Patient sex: M
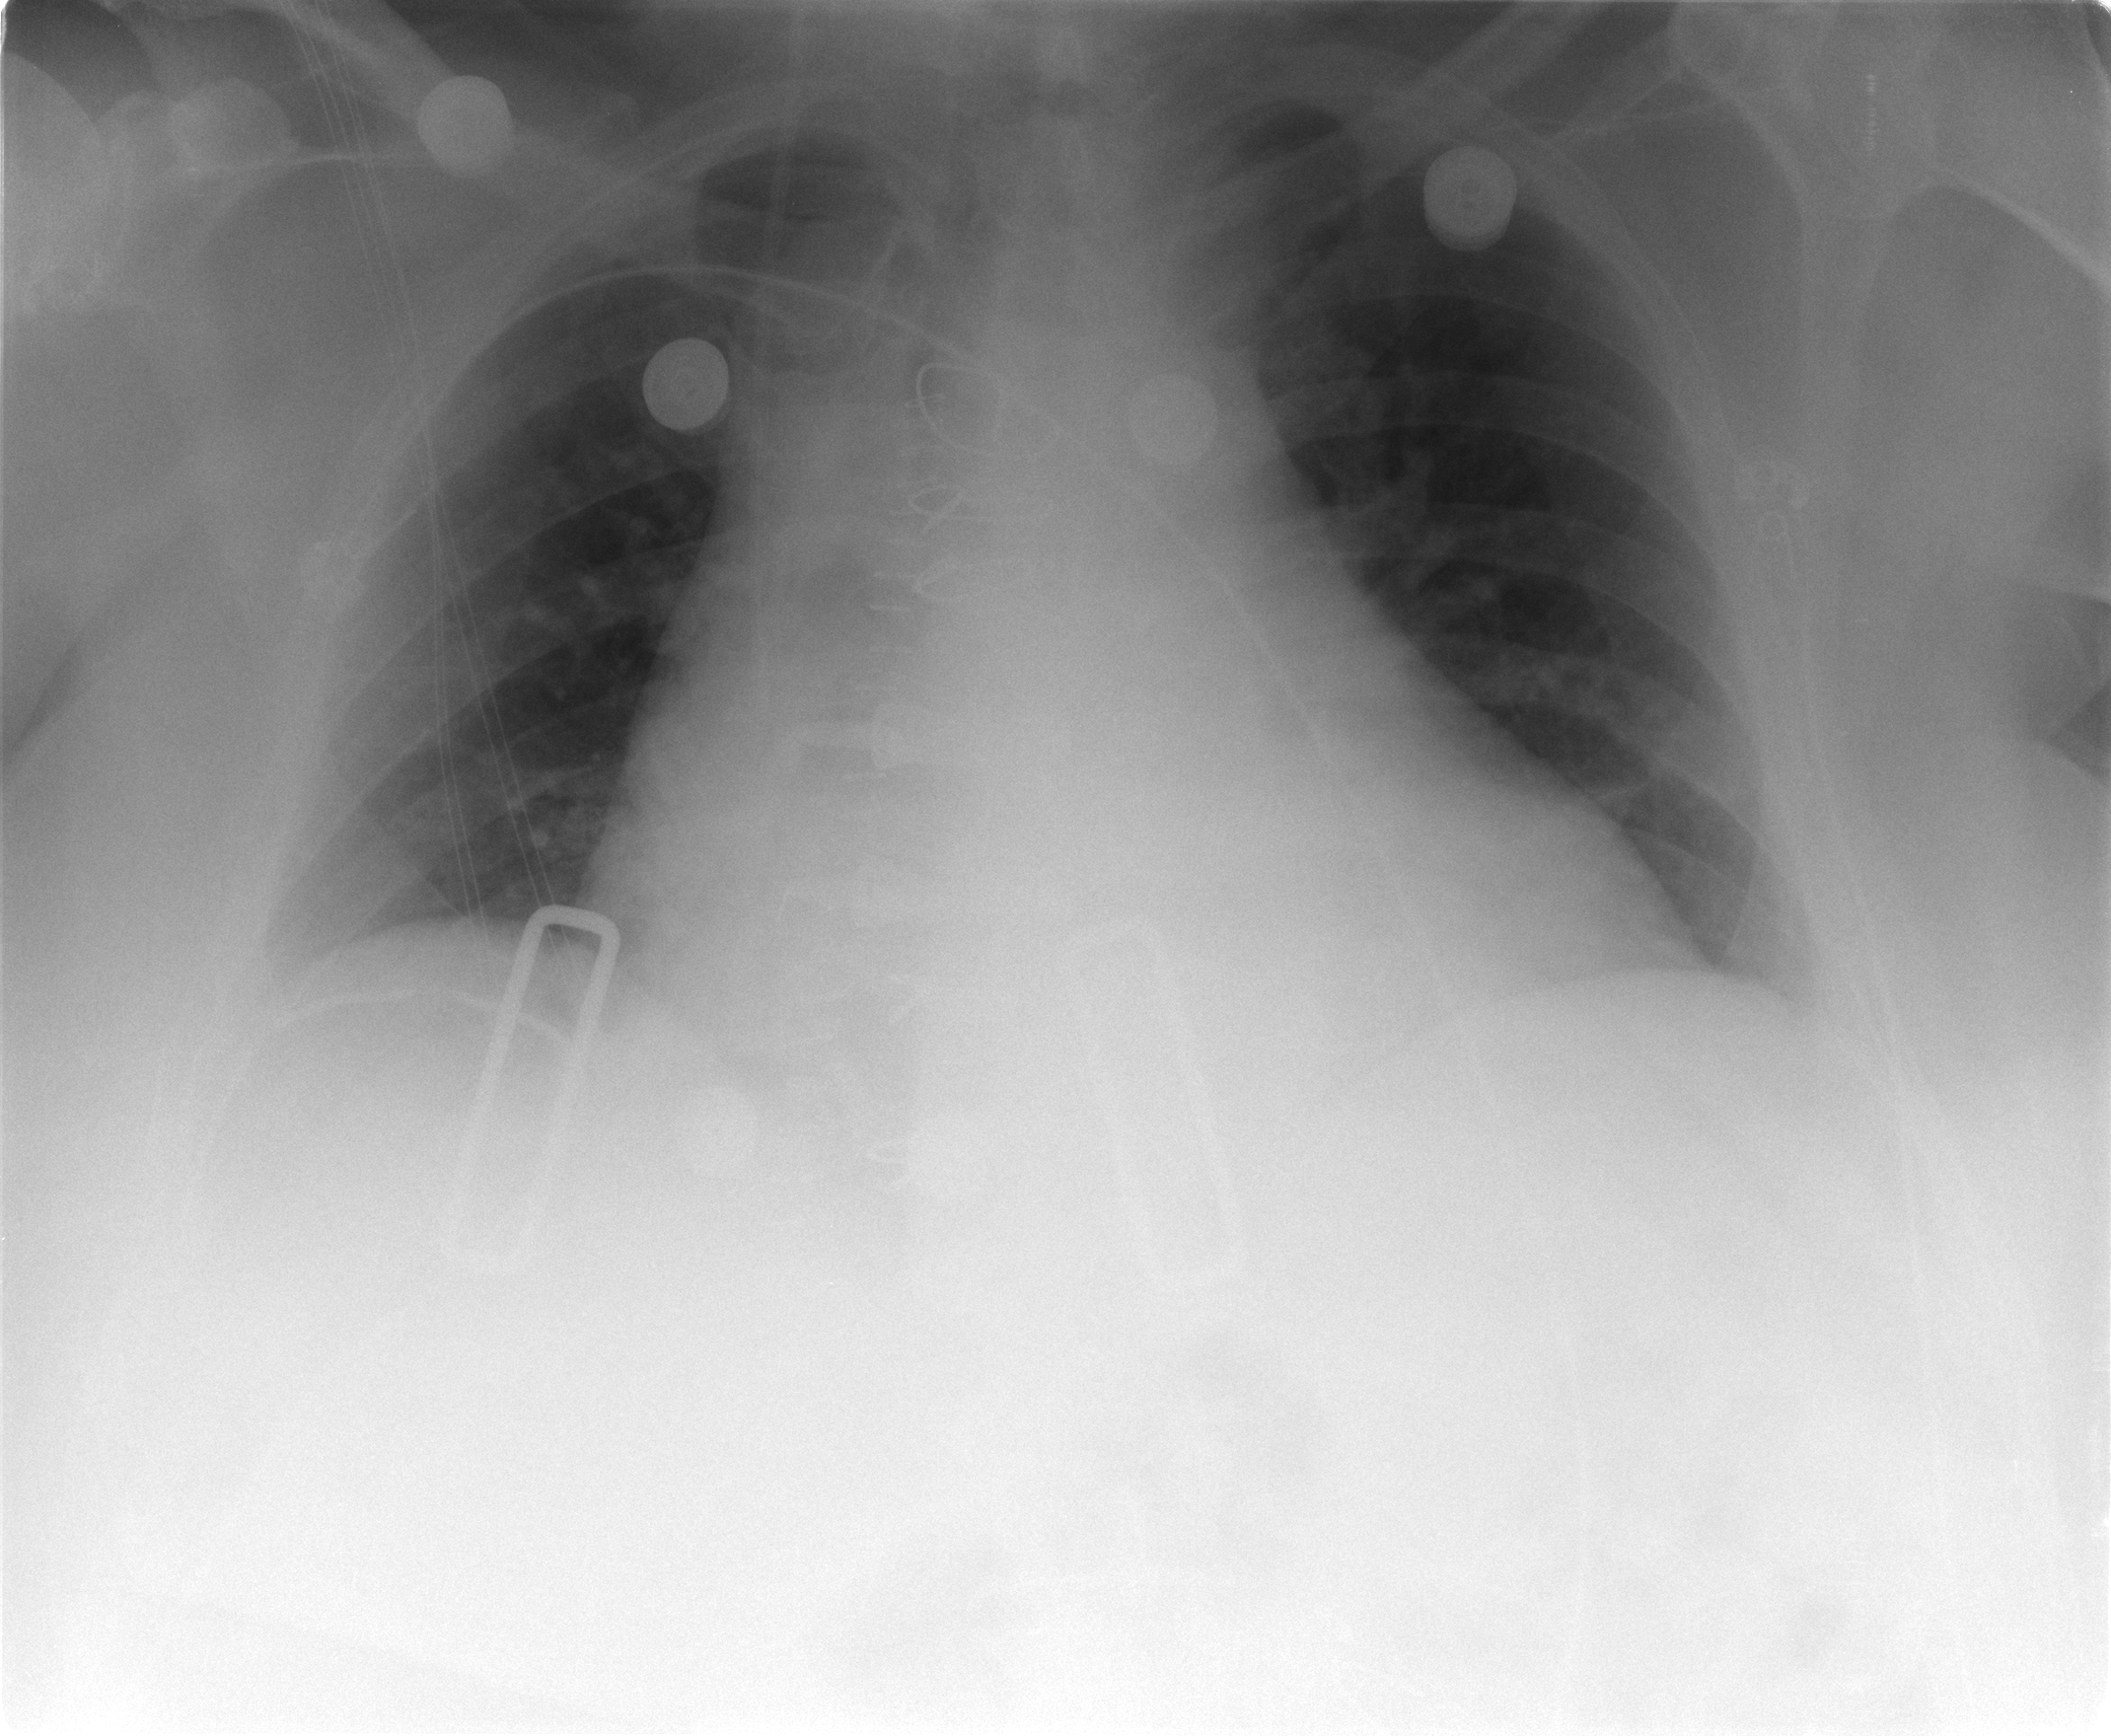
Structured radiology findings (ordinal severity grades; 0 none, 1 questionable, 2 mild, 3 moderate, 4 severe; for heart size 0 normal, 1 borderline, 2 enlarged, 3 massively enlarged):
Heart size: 2
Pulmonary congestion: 0
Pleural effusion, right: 2
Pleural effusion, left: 2
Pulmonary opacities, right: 0
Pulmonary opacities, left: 0
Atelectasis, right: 0
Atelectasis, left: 0